Interaction volume radius: 10 \u00c5
Interaction volume height: 35 \u00c5
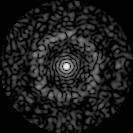
Disorder parameter: 0.8068